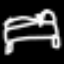
Label: bed